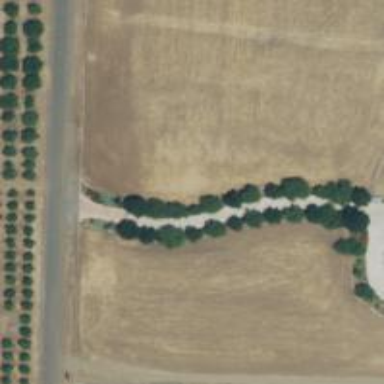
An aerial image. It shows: Driveway.